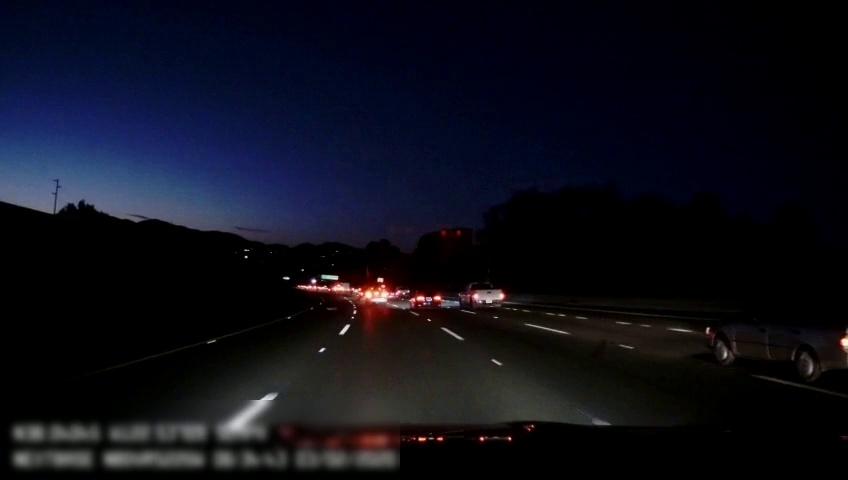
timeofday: Night
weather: Other
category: Drivable Space
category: Vehicles | Car
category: Vehicles | SUV
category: Vehicles | Car
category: Vehicles | Truck
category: Lanes | Alternate Lane
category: Lanes | Current Lane
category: Lanes | Current Lane
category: Lanes | Alternate Lane
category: Lanes | Alternate Lane
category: Lanes | Alternate Lane